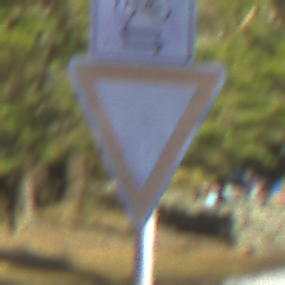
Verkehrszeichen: VorfahrtGewaehren
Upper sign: RichtungsangabeDurchPfeile9
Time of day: MorningAfternoon
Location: Outdoor (Nature)
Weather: Clear
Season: Winter
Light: Natural